Question: I am using JSF 2.0
I am able to add Background image to the JSF button but am not able to add icon to the button.
My Requirement is:- JSF button with Background image and a Icon
Following code am using to add background.
'''
<!-- Discard button-->
<h:commandButton action="discard" style="background-image: url('..\Images\leftMenuActiveBg.png');width: 150px;height: 30px;color: white;border-color: white;font-size: 15px; " value="#{message.discard}">
<rich:componentControl target="popup" operation="show" />
</h:commandButton>
'''
Can somebody help me in adding a icon to the button too please.

I am updating a image for better Explainanation as what I want to achieve and I what I have achieved till now with above code.
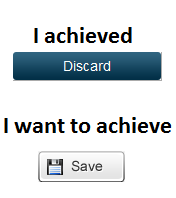
Answer: So you want a button with two background images? That's not possible on a single HTML element. The '<h:commandButton>' generates an single HTML '<input type="submit">' element, while you basically need a '<button type="submit" class="background"><span class="icon">' instead. You'd need to create a custom component which generates exactly that HTML, or to adopt a 3rd party component librarty which has such a component in its set, such as <URL>.